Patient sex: M
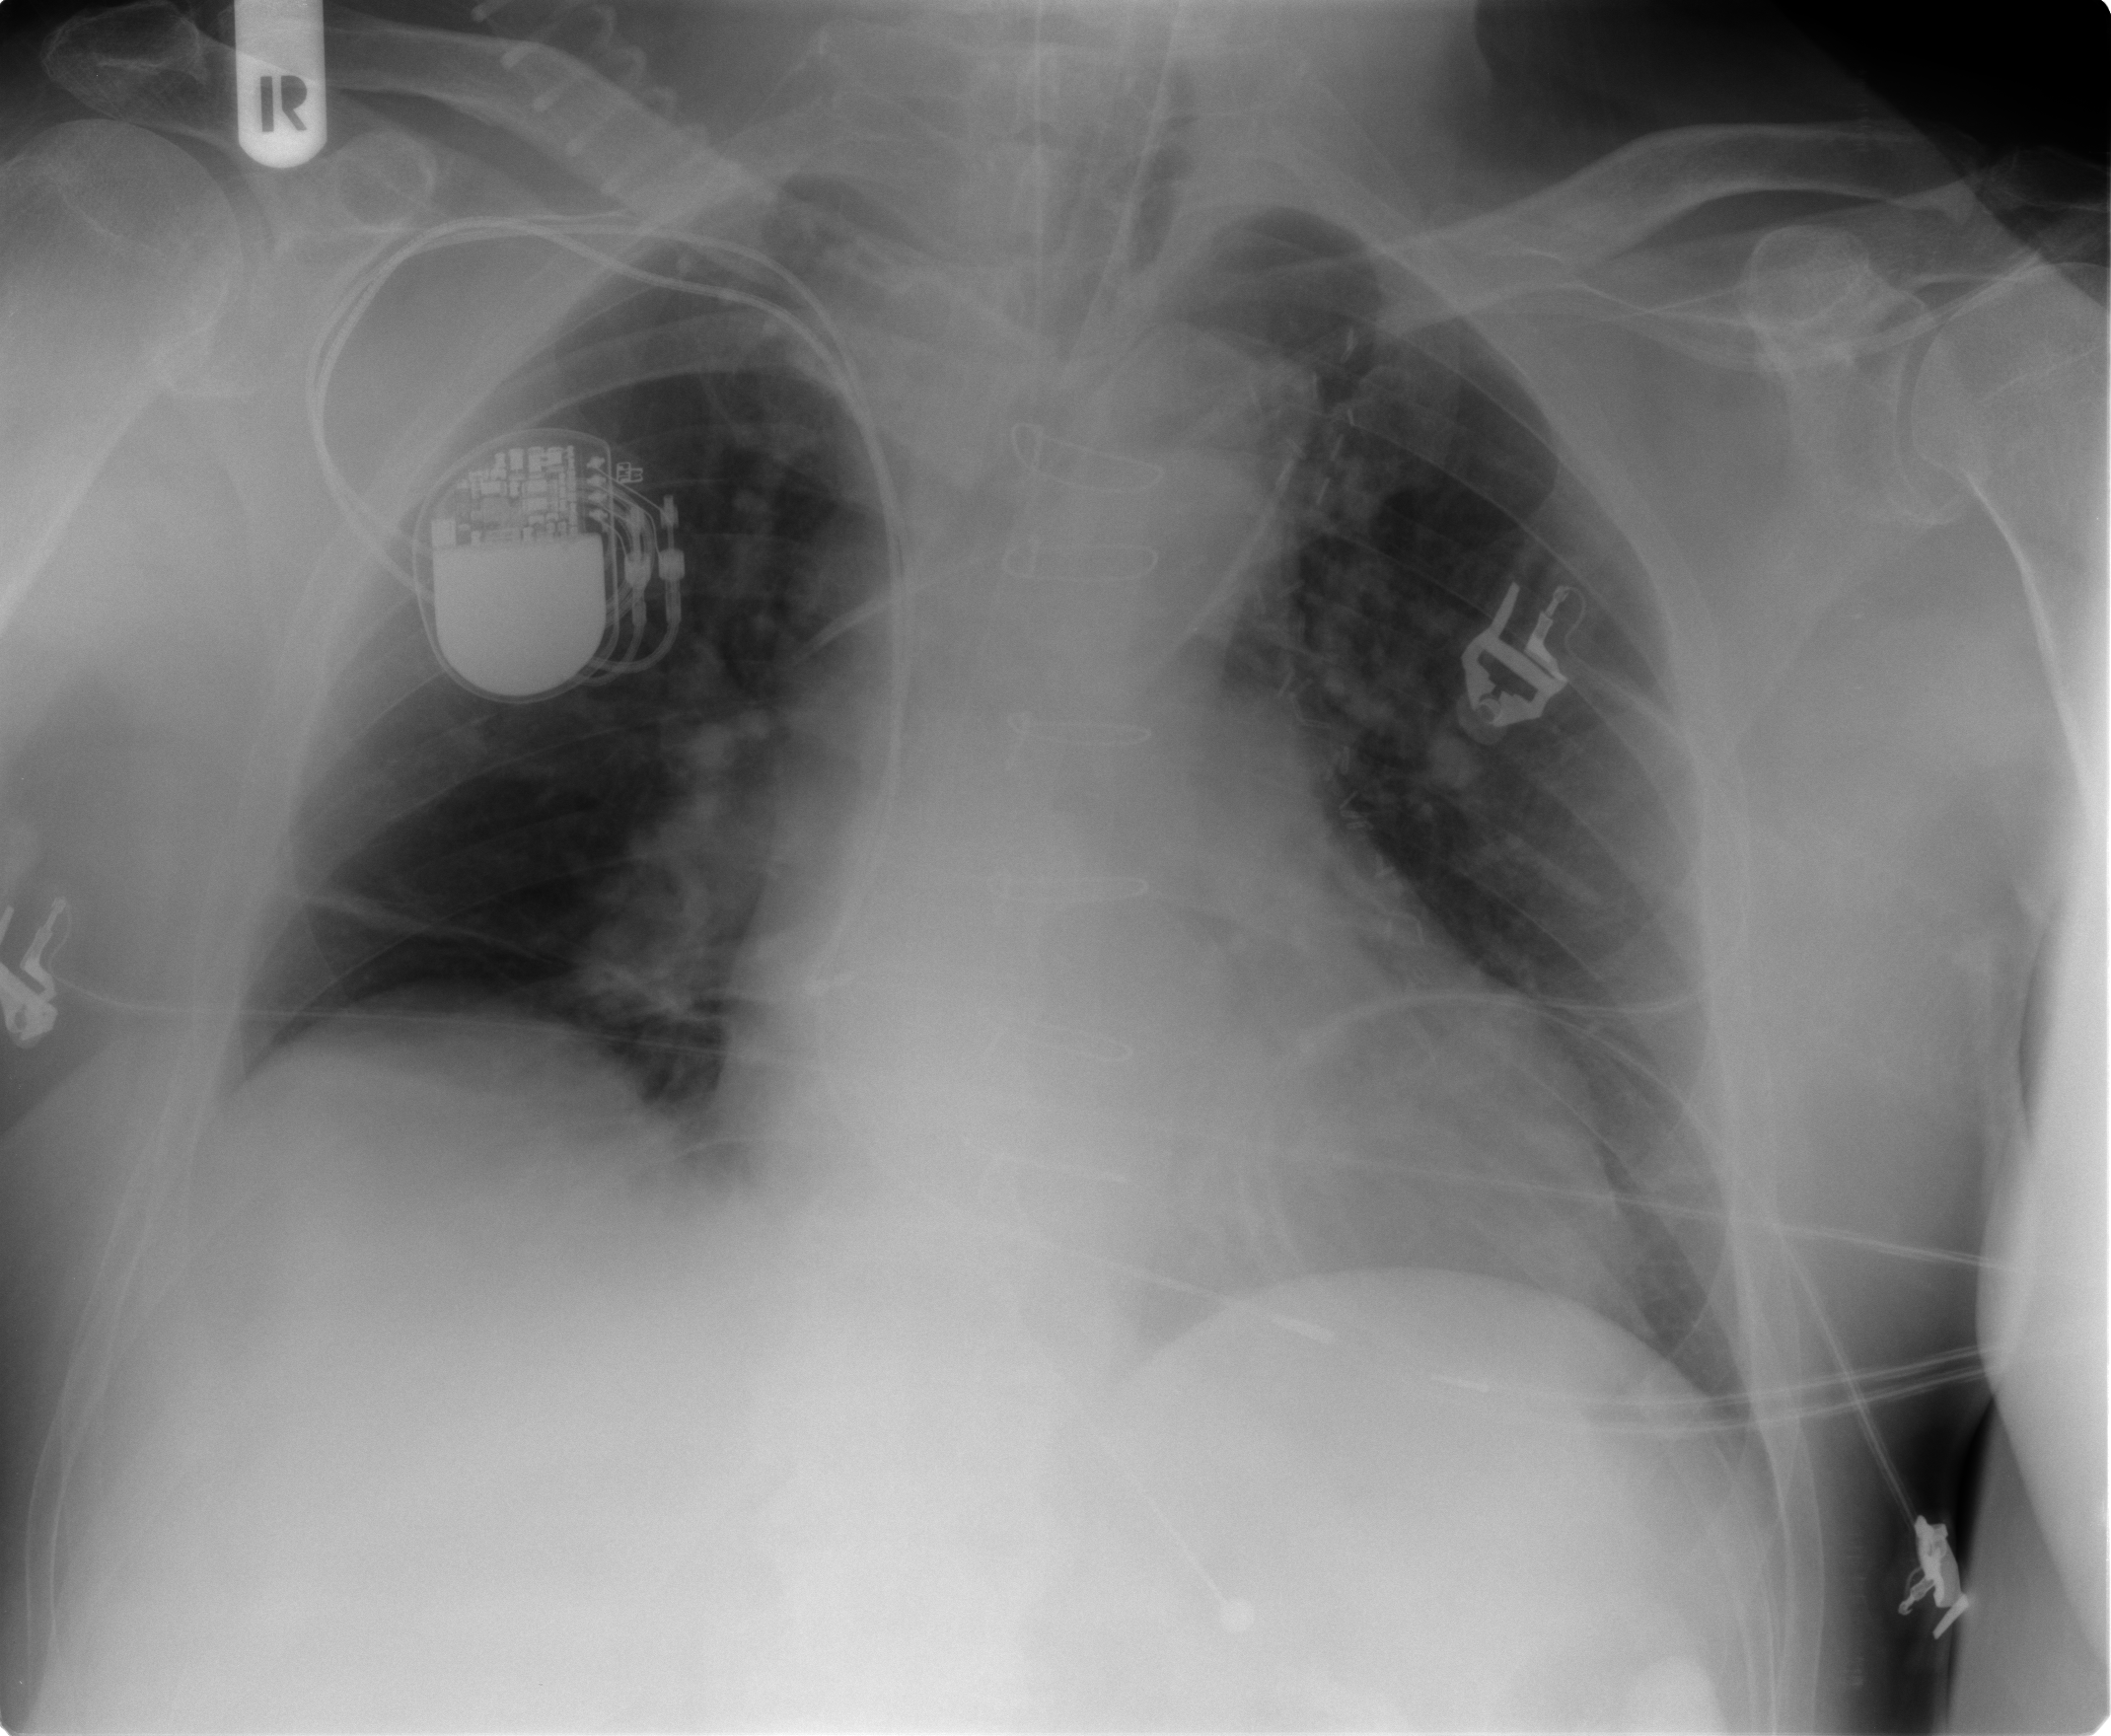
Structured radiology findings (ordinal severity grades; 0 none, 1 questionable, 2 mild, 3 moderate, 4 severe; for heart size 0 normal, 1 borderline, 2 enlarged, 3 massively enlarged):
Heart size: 2
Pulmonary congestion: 2
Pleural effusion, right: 1
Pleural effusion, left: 0
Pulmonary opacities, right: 0
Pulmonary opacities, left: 0
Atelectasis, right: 2
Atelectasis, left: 2